Question: I would like to use mvc4 Simple membership provider. So I set up a new MVC4 internet application. Click Debug and I see that db and tables were created for me.

Is this all I need to do?.
Some articles:
<URL>
<URL>
tell me to add
'''
<membership defaultProvider >...
'''
section. is this necessary?
Also:
I can't get ASP.Net configuration tool to work. It says "An error was encountered. Please return to the previous page and try again. "
??
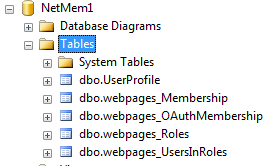
Answer: If you created a new MVC 4 web application using the Internet template it should have wired up SimpleMembership for a basic log-on/log-off functionality. It should have already updated your web.config with the proper settings. It should have setup the membership and roles and they should looks something like this.
'''
<roleManager enabled="true" defaultProvider="SimpleRoleProvider">
<providers>
<clear/>
<add name="SimpleRoleProvider" type="WebMatrix.WebData.SimpleRoleProvider, WebMatrix.WebData"/>
</providers>
</roleManager>
<membership defaultProvider="SimpleMembershipProvider">
<providers>
<clear/>
<add name="SimpleMembershipProvider" type="WebMatrix.WebData.SimpleMembershipProvider, WebMatrix.WebData" />
</providers>
</membership>
'''
SimpleMembership does not use the ASP.NET Configuration Tool used with the traditional ASP.NET membership. You have to create your own web pages for managing roles and users.
The Internet template just creates the basic functionality for authentication and authorization in your application. But SimpleMembership is very extensible. For example it is fairly easy to <URL>.